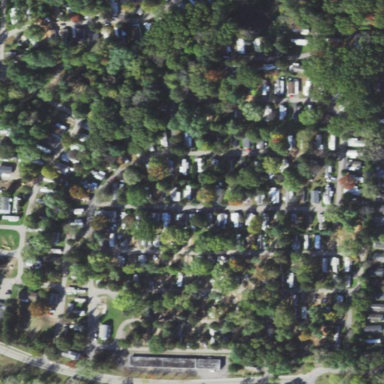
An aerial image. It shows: Residential area designated as trailer park.